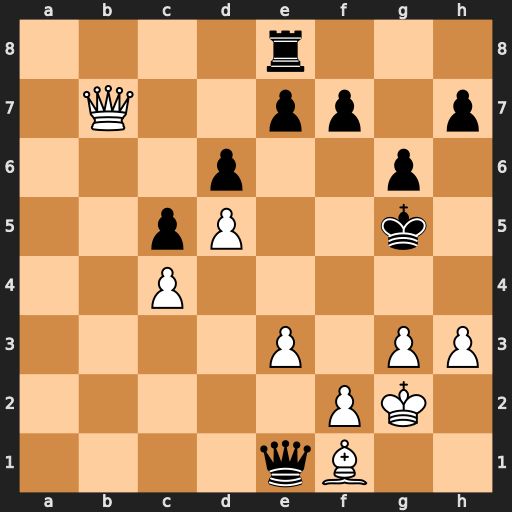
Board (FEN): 4r3/1Q2pp1p/3p2p1/2pP2k1/2P5/4P1PP/5PK1/4qB2
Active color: w
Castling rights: -
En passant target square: -
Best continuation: Qd7 Ra8 Qxe7+ Kh6 Qxf7